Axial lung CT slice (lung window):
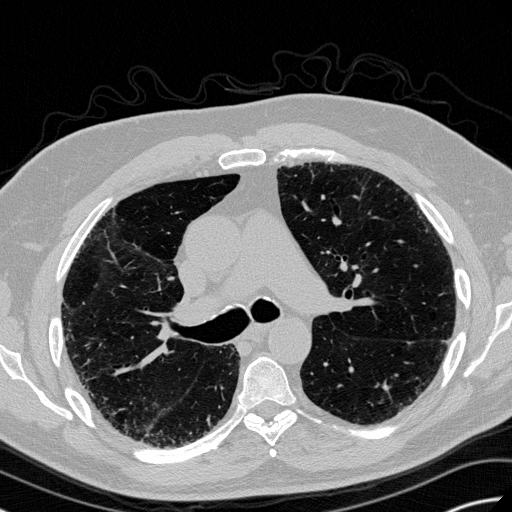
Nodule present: no